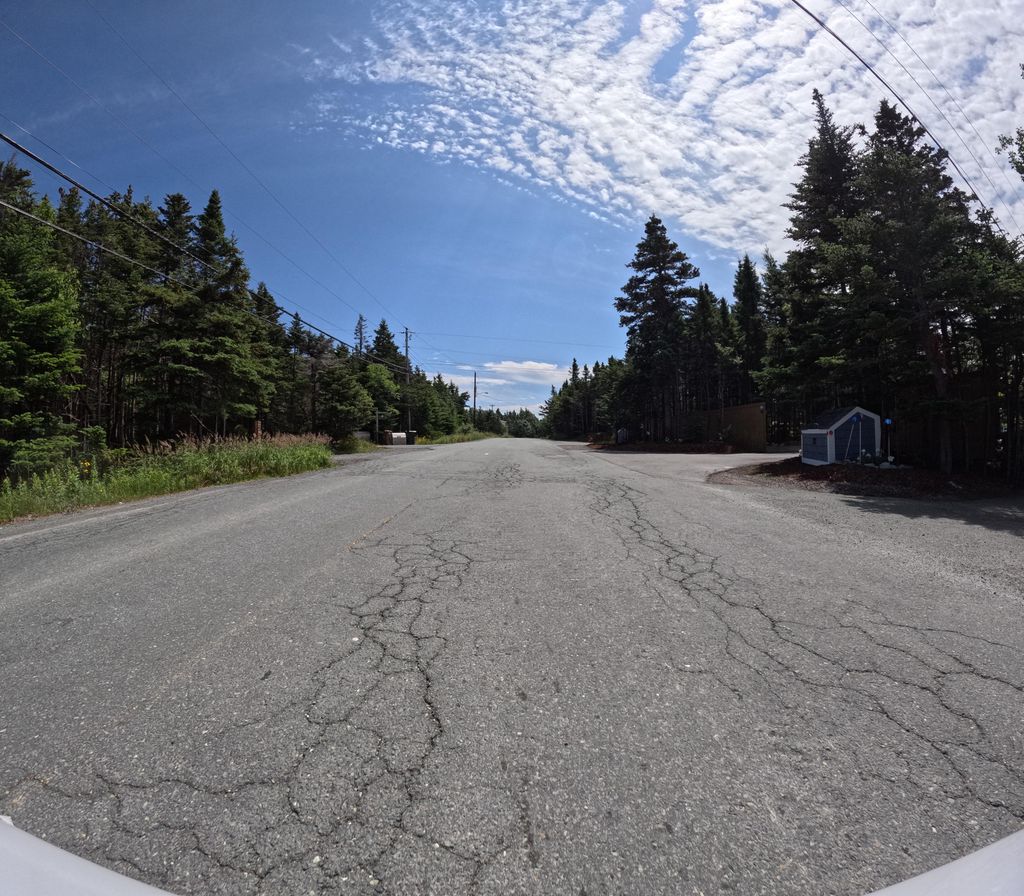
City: st_johns